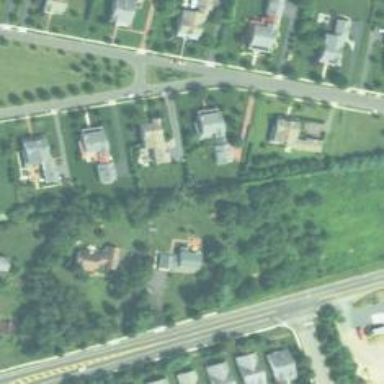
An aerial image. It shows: Single-family residential neighborhood.